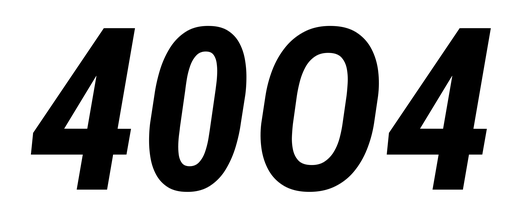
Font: Roboto-Italic_Condensed_Bold_Italic